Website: crate-barrel
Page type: cart
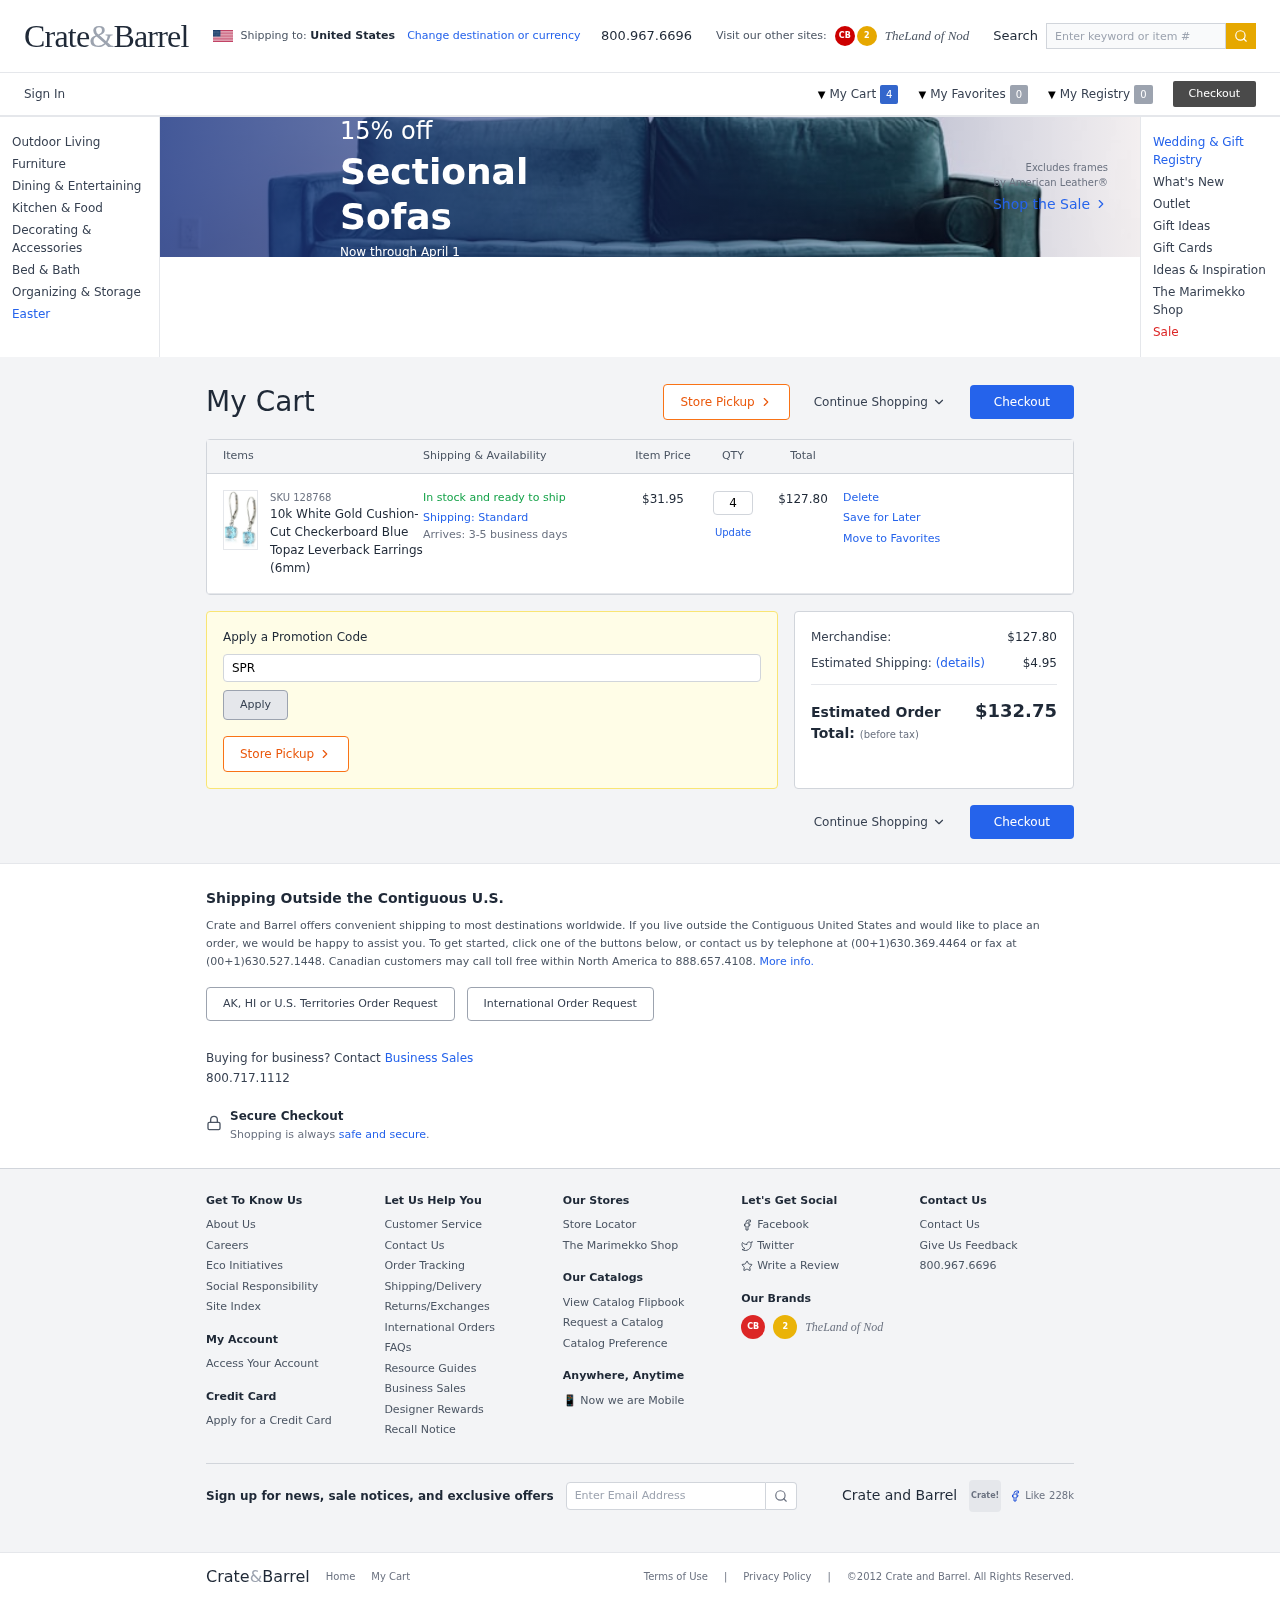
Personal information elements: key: PII_PROMO_CODE
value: SPRING91
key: PII_COUNTRY
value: United States
Product elements: key: PRODUCT1_NAME
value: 10k White Gold Cushion-Cut Checkerboard Blue Topaz Leverback Earrings (6mm)
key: PRODUCT1_PRICE
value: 31.95
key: PRODUCT1_QUANTITY
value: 4
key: PRODUCT1_SKU
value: SKU 128768
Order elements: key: ORDER_NUM_ITEMS
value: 4
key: ORDER_ITEM_TOTAL
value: $127.80
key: ORDER_SUBTOTAL
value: $127.80
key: ORDER_SHIPPING_COST
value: $4.95
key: ORDER_TOTAL
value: $132.75
Search elements: key: HEADER_SEARCH
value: Enter keyword or item #